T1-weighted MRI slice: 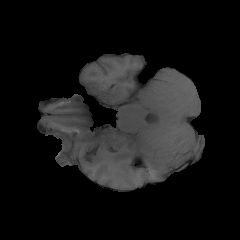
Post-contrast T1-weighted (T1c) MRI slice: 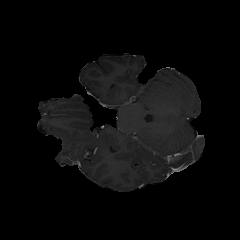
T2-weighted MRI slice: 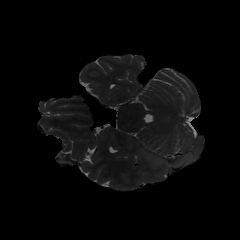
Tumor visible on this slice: yes